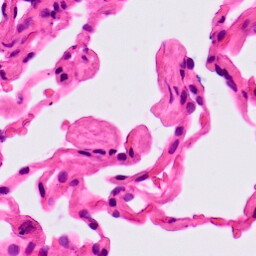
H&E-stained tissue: Lung